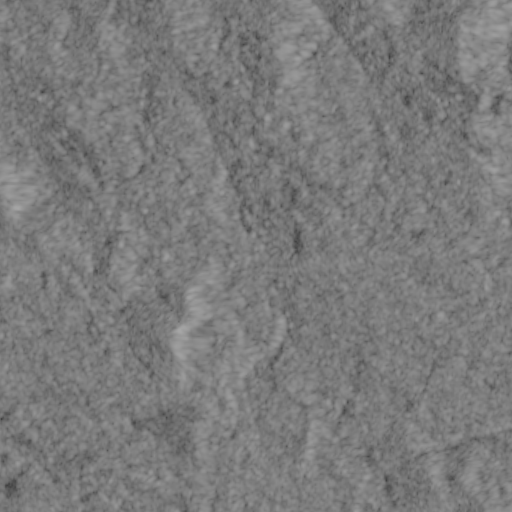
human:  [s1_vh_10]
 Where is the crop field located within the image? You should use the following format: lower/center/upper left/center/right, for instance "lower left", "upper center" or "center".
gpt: The crop field is located in the upper left of the image.
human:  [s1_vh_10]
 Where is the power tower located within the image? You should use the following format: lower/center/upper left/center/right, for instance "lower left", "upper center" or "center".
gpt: The power tower is located in the lower of the image.
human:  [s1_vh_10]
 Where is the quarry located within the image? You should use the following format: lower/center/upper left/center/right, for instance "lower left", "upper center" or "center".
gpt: The quarry is located in the upper left of the image.
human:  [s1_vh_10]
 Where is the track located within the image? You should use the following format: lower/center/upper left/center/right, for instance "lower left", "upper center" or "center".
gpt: There is no track in the image.

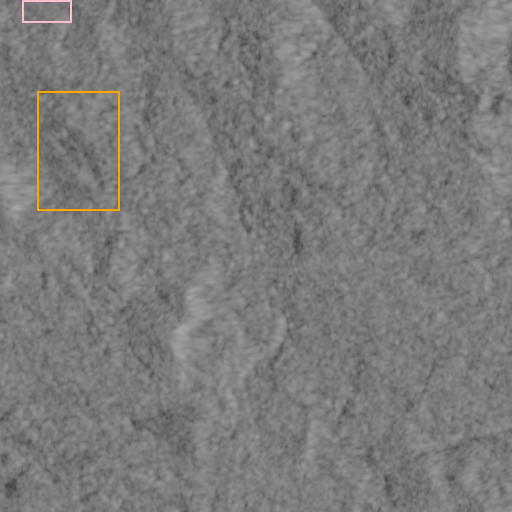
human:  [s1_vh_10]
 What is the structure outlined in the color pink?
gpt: The structure outlined in pink is a crop field.
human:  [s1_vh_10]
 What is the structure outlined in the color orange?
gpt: The structure outlined in orange is a quarry.
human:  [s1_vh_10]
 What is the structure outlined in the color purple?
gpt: There is no purple outline.